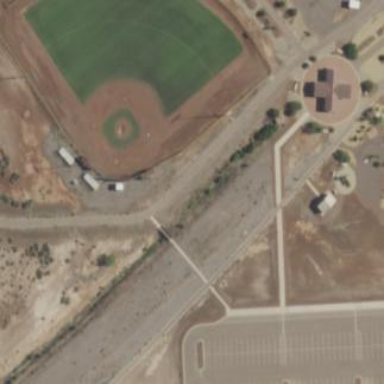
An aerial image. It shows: Baseball pitch for leisure land activities.